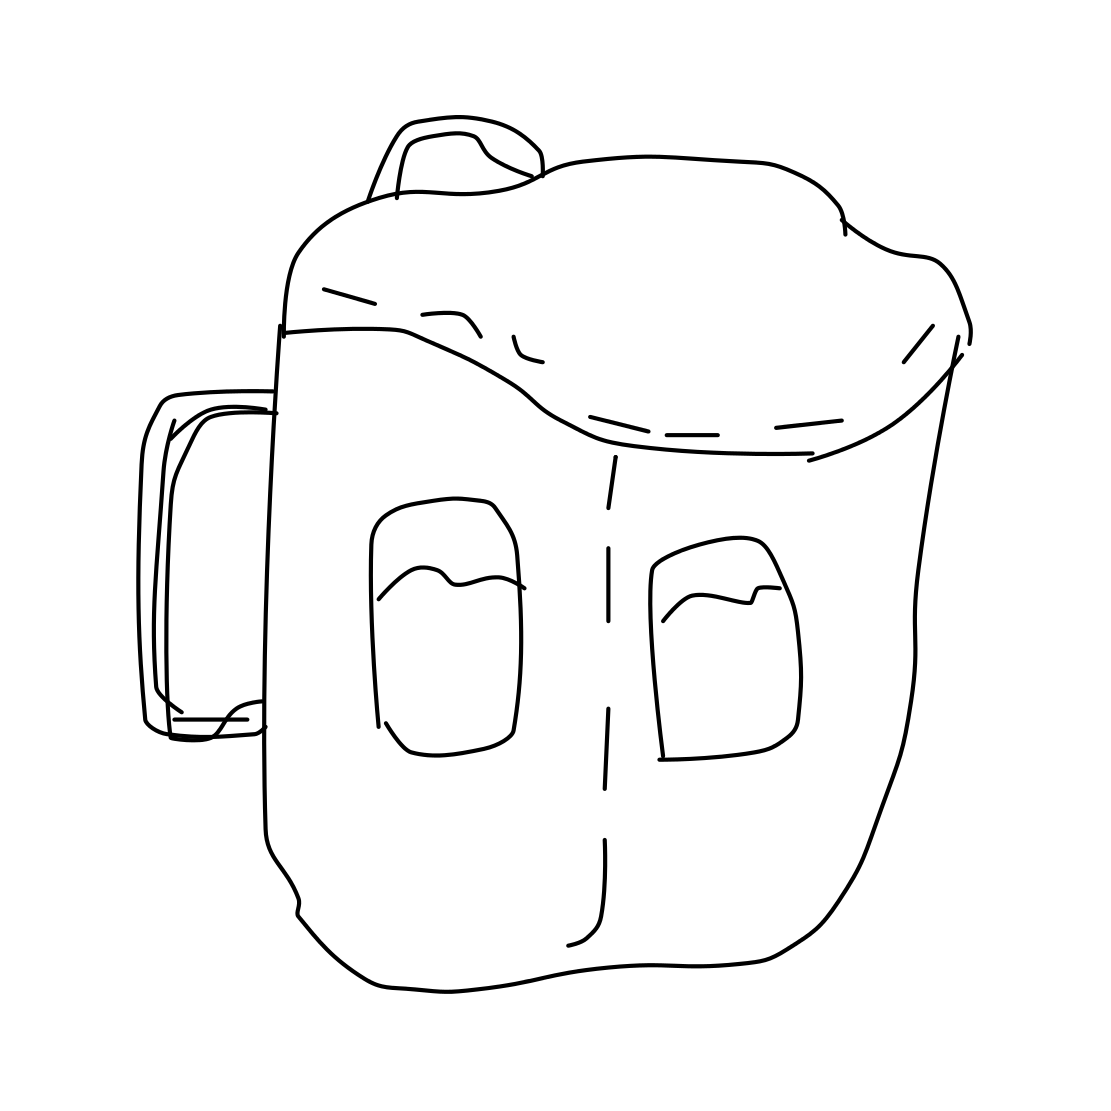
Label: backpack